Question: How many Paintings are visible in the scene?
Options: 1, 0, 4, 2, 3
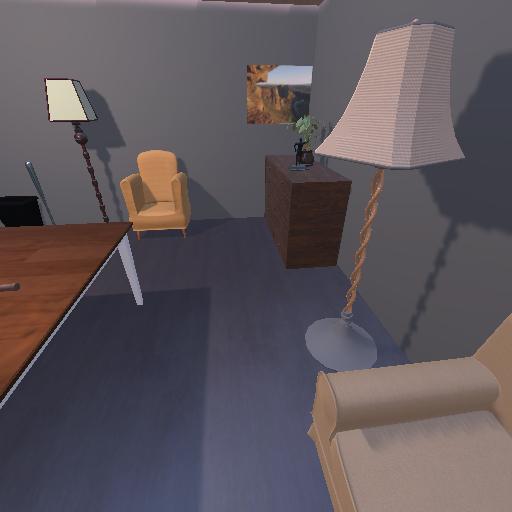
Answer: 1